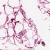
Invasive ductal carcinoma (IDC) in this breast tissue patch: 0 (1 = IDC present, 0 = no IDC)